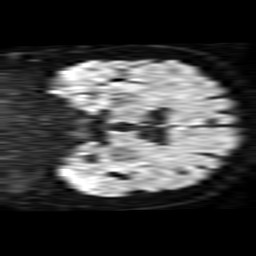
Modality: TRACE
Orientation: coronal
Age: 70
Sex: female
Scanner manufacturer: philips
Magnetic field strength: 1.5 T
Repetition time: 3.771 s
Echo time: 0.09565 s